Question: I am creating outlook email. I have created an email system. I have check in all email giants like Gmail, yahoo etc it work perfectly but suddenly when I saw same email in outlook it was shocking that outlook not supports position attribute.
Now, what I want is to achieve same functionality, I have searched on Google but not found a good source to solve issue except this platform to ask question.
Please help!
Thanks in advance.
Note: I don't want to do this by placing one div inside other. This not suits my application at all i want things to positioned with respect to corners (width/height).

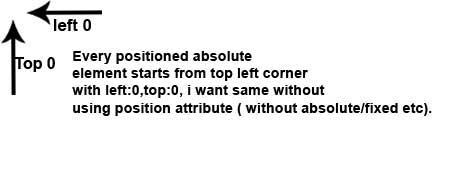
Answer: outlook does not support 'position:', so perhaps use a table-based solution?
check out these links;
<URL>
<URL>